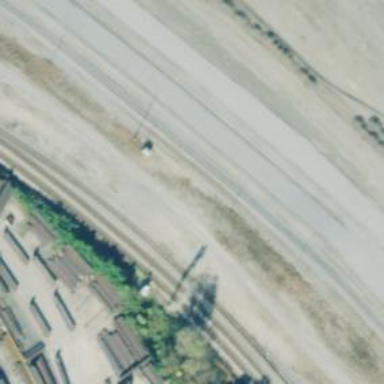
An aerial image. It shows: Abandoned railway yard.